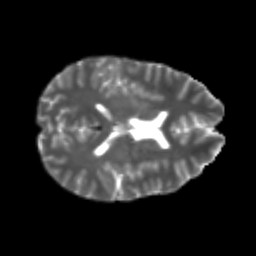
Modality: T2w
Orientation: axial
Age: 23
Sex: male
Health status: healthy
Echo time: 0.074 s